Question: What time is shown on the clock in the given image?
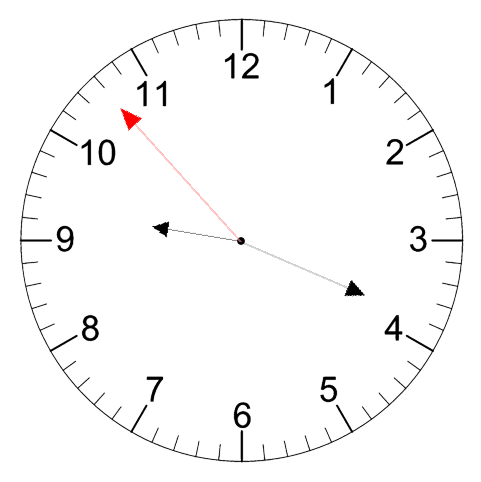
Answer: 09:18:53